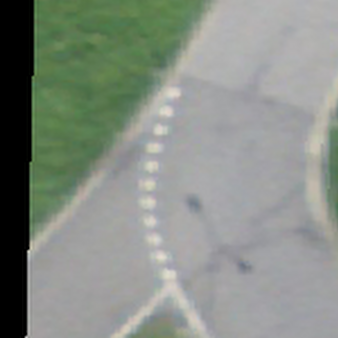
Label: other